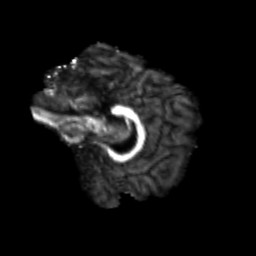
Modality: FA
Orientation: sagittal
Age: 23
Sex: female
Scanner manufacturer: siemens
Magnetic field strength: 3 T
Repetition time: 3.5 s
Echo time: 0.125 s